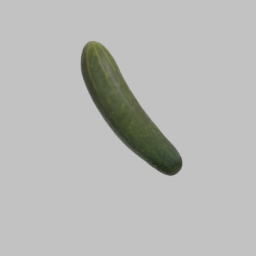
Label: nature